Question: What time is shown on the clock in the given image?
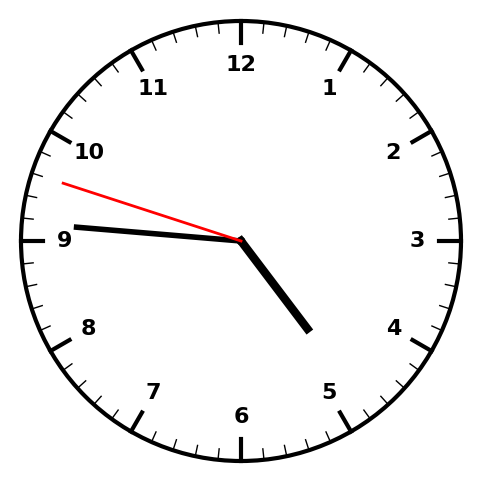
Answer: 04:45:48